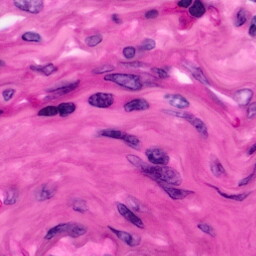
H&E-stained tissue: Pancreatic